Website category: university
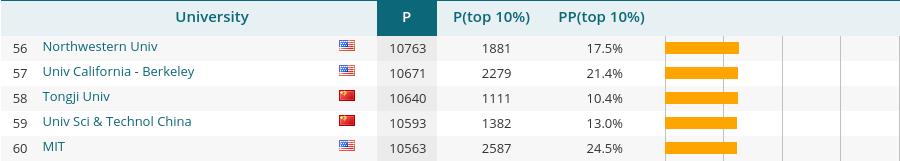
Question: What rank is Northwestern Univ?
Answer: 56

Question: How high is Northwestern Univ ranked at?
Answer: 56

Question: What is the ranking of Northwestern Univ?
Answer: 56

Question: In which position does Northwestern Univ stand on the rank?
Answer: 56

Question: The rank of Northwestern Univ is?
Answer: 56

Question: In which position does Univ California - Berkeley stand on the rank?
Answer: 57

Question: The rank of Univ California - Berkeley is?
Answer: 57

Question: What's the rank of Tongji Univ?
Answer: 58

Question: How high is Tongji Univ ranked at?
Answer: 58

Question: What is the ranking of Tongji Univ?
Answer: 58

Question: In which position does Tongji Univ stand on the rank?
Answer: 58

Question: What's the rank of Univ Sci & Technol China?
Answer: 59

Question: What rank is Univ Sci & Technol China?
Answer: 59

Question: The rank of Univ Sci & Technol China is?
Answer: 59

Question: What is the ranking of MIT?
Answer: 60

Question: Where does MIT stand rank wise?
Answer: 60

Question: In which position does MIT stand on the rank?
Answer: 60

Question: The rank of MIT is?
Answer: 60

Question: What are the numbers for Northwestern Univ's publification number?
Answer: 10763

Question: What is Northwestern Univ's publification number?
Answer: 10763

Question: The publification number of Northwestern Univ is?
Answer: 10763

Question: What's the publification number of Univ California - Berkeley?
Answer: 10671

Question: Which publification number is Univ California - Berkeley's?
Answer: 10671

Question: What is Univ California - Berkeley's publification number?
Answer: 10671

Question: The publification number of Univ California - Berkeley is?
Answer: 10671

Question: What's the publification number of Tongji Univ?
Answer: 10640

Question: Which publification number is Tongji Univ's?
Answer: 10640

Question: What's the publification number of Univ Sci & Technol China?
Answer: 10593

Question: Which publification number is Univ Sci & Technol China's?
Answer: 10593

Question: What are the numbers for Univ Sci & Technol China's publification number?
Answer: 10593

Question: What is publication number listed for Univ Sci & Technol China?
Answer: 10593

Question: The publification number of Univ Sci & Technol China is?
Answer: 10593

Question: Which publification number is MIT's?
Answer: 10563

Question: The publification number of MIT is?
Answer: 10563

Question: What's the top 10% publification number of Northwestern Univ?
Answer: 1881

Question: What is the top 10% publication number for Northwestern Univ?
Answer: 1881

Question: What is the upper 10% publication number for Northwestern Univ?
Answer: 1881

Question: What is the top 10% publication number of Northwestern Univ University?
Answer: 1881

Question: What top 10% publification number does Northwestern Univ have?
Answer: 1881

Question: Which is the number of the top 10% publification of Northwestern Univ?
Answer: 1881

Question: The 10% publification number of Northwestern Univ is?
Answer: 1881

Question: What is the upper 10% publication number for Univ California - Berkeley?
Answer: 2279

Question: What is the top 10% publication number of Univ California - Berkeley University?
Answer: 2279

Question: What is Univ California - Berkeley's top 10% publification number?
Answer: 2279

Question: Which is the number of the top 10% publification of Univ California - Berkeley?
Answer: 2279

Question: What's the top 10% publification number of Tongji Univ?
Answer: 1111

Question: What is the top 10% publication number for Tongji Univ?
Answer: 1111

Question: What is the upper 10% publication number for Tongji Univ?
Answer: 1111

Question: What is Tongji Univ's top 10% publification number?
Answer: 1111

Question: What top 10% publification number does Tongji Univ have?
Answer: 1111

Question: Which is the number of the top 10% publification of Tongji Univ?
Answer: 1111

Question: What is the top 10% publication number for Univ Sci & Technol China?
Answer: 1382

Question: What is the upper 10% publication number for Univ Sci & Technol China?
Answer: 1382

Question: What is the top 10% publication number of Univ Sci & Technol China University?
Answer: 1382

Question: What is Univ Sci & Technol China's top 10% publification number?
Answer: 1382

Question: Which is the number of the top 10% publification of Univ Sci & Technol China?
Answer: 1382

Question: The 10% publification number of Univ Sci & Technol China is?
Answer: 1382

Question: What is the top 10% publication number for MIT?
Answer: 2587

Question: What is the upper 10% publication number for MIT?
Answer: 2587

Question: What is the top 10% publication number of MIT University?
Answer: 2587

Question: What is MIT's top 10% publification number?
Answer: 2587

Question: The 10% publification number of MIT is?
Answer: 2587

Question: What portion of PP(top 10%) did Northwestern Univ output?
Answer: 17.5%

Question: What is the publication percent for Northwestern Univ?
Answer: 17.5%